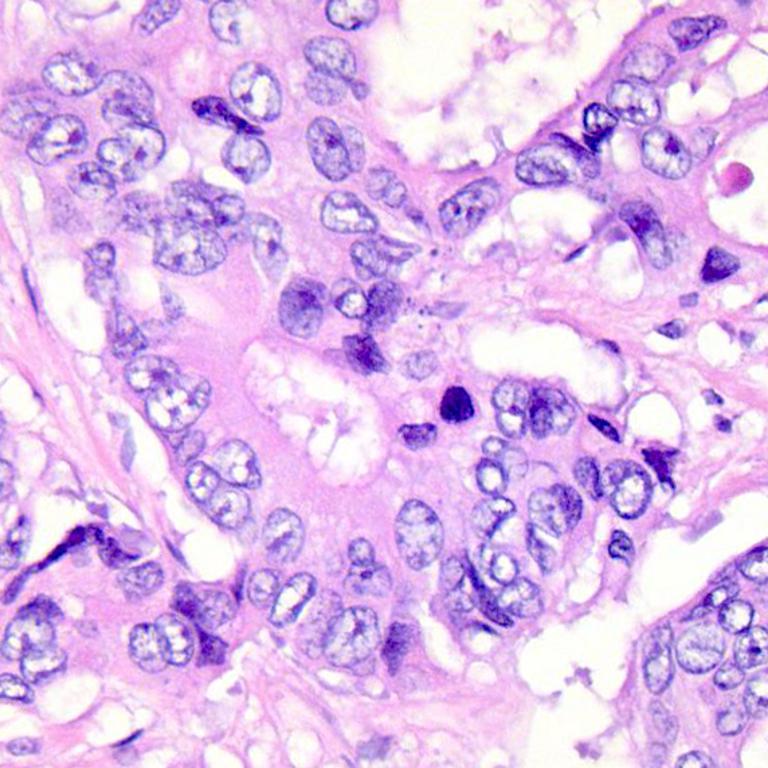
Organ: colon
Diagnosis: adenocarcinomas